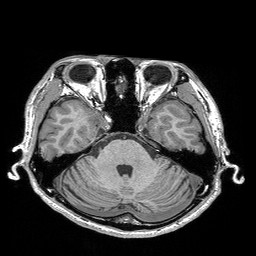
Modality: T1w
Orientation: coronal